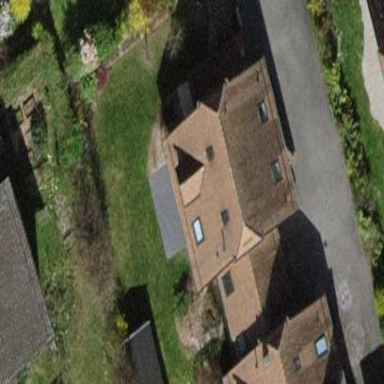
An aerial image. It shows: Half-hipped roof house.